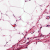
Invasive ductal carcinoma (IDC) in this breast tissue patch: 0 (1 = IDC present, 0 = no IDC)